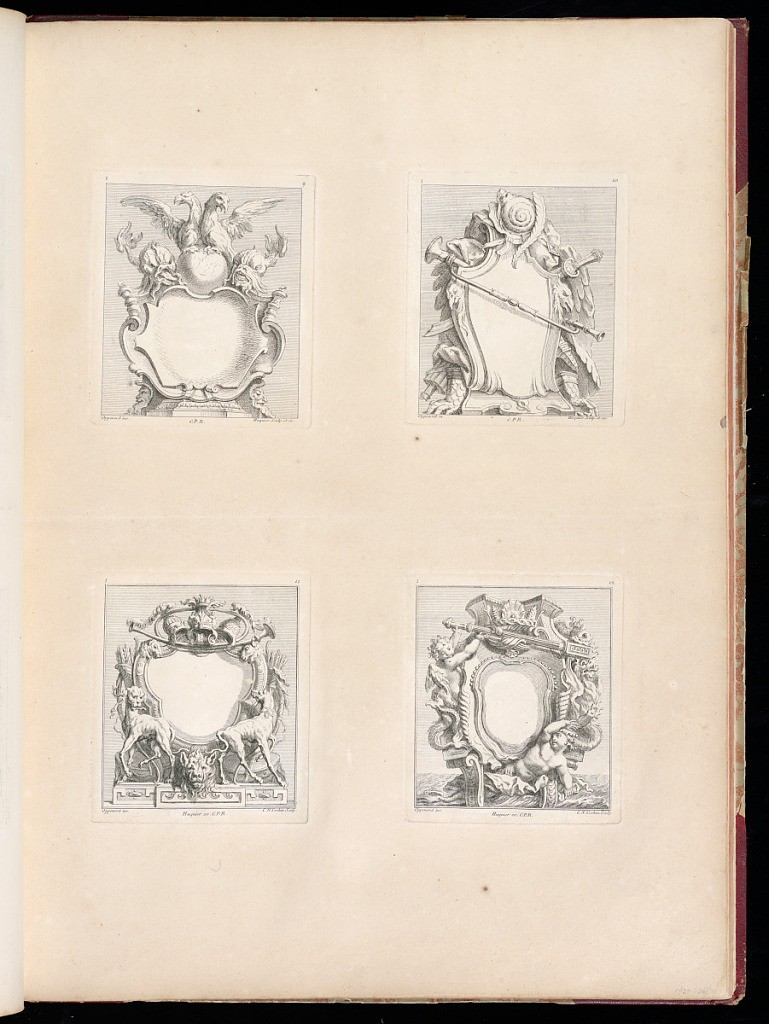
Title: Designs for Cartouches
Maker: Gilles-Marie Oppenord, French, 1672–1742
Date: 1749-1761
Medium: Etching and engraving on laid paper
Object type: Bound print
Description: Page printed with four rocaille cartouche designs. All of the plates are signed and numbered.